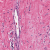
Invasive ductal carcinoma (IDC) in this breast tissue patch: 0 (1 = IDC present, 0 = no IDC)